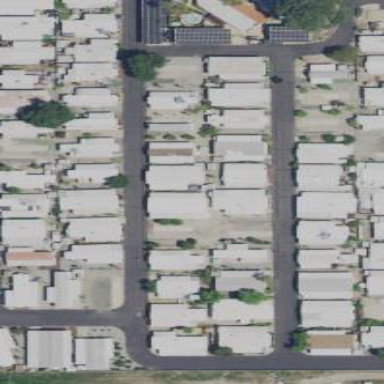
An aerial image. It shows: Residential area designed as trailer park.